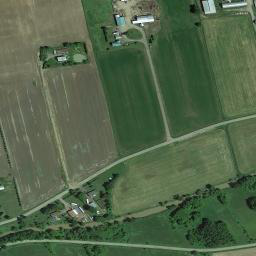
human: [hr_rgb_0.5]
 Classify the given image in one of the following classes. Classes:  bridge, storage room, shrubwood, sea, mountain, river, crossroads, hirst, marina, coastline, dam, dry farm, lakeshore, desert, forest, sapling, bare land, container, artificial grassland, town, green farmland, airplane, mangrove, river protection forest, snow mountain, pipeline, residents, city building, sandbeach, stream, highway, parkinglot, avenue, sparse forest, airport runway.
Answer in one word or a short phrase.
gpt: green farmland